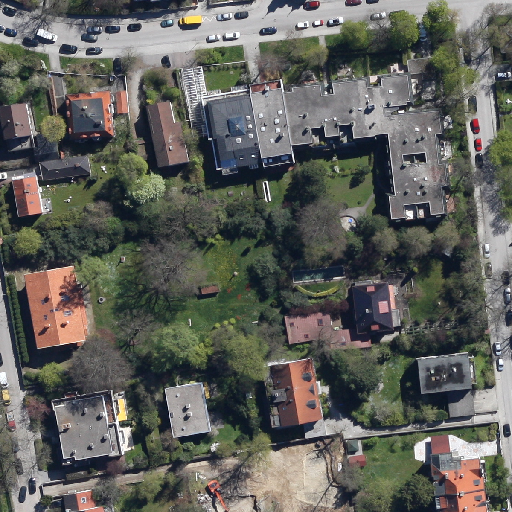
Referring expression: sidewalk along with tree